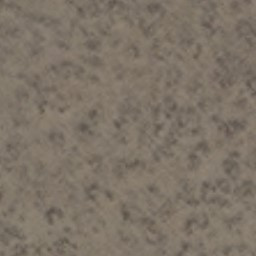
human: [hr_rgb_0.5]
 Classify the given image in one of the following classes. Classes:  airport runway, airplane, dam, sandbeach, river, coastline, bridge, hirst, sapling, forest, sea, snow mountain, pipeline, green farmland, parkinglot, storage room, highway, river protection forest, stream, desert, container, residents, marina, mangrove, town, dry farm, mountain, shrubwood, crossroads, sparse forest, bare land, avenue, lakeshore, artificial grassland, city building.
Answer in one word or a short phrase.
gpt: bare land